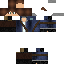
A male human skin with medium skin, wearing brown long hair dressed in a blue suit and brown pants, featuring a closed mouth.